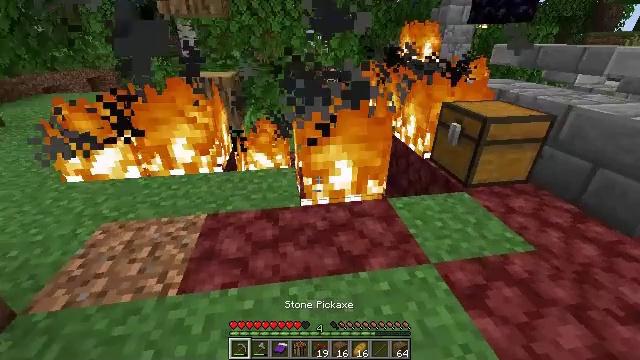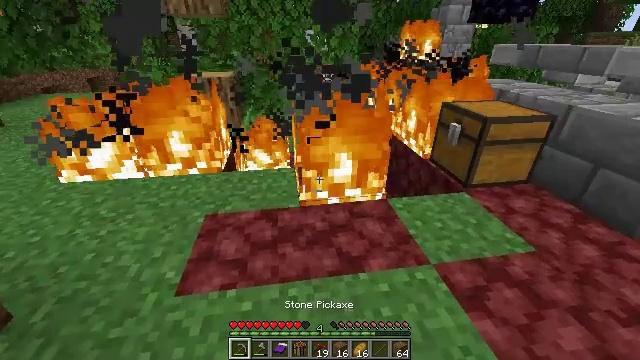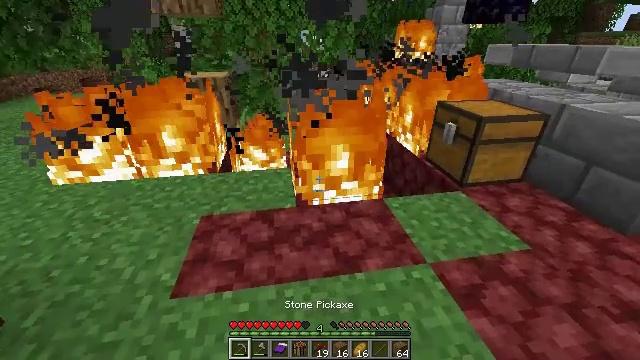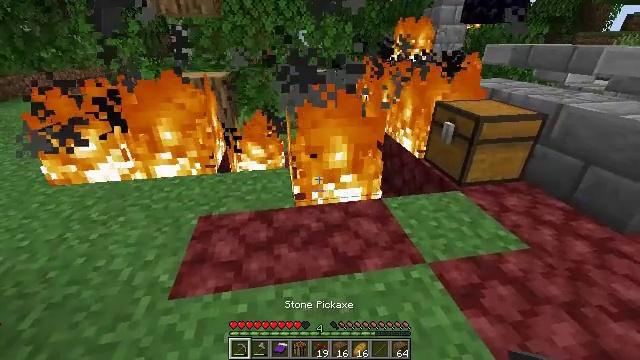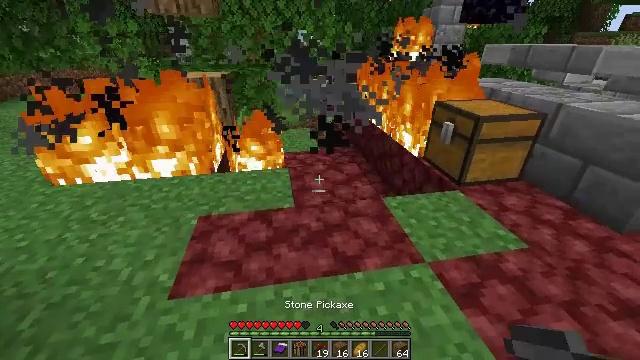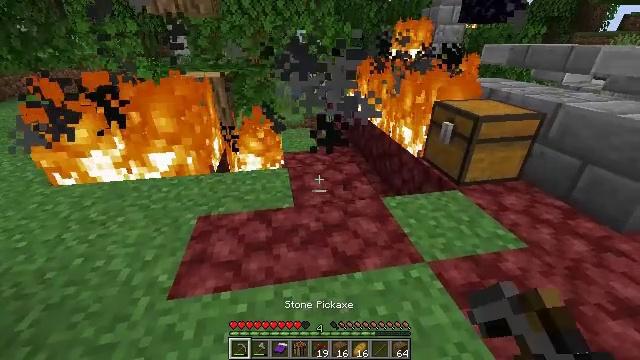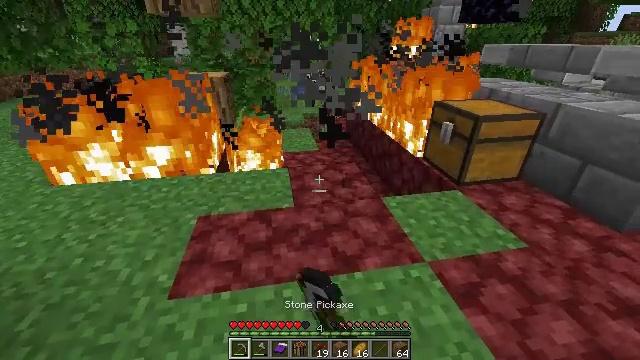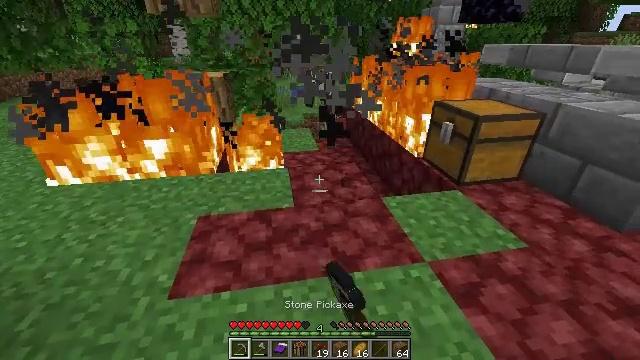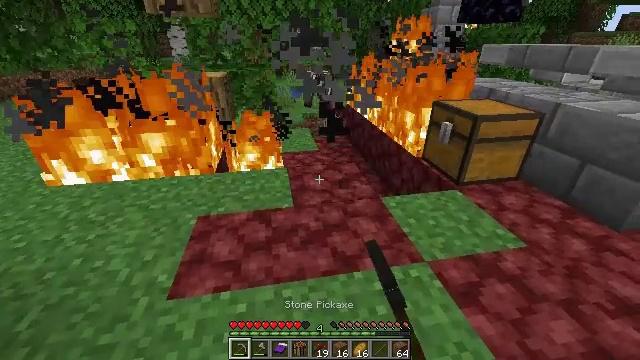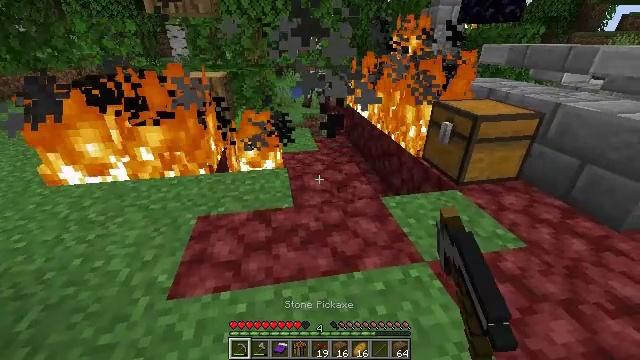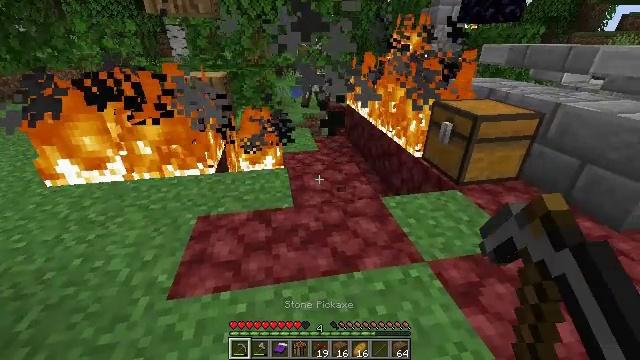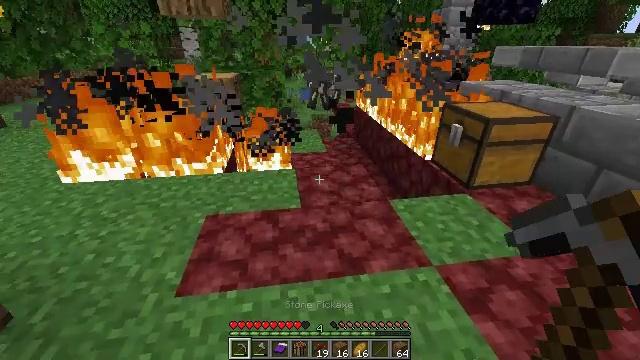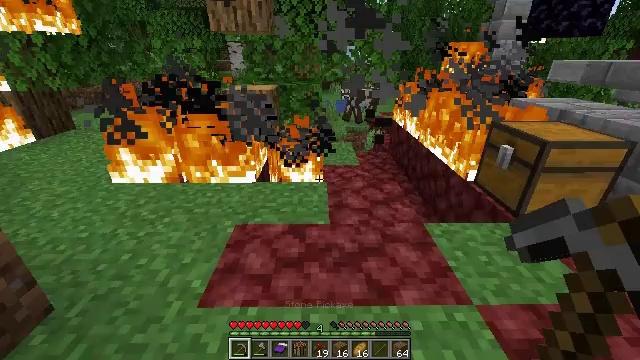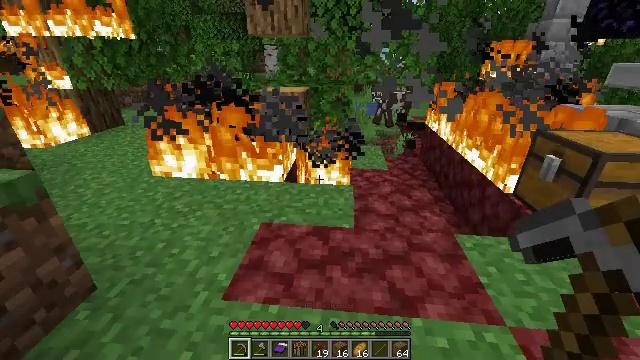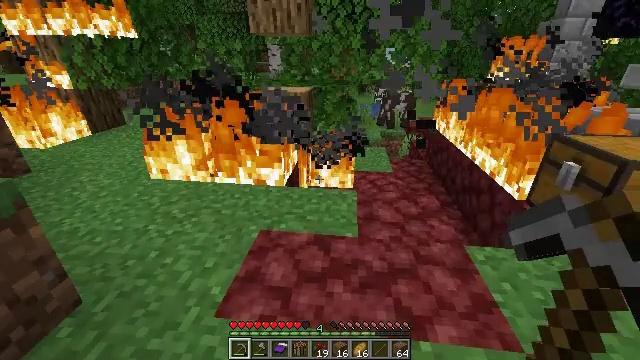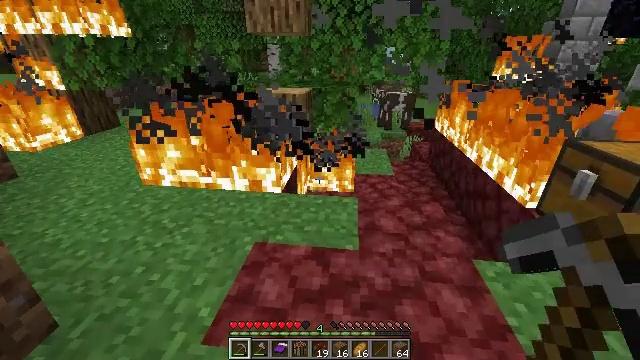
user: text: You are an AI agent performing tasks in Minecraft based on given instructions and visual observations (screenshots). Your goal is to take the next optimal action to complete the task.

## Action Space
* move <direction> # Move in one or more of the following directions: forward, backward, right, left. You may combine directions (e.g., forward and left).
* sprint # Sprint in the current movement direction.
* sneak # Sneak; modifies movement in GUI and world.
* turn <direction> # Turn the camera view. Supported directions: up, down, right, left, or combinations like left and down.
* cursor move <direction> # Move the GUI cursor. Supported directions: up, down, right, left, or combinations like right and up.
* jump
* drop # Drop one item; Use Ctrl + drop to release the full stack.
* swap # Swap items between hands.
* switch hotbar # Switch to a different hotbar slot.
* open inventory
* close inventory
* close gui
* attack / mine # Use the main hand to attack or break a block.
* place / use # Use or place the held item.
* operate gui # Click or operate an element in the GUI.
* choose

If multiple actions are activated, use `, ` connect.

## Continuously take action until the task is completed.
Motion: motion action
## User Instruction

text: Destroy the fire.
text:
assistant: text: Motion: no_op
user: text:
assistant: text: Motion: no_op
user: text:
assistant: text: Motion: no_op
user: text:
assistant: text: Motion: attack / mine
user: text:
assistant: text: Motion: attack / mine
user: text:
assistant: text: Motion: no_op
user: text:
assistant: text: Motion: no_op
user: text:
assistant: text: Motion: no_op
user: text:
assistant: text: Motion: no_op
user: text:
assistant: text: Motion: no_op
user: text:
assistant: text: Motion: turn left
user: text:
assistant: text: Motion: move forward, turn left and up
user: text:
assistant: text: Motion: move forward, turn left
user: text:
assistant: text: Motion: move forward
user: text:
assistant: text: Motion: attack / mine
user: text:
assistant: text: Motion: attack / mine
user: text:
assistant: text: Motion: attack / mine
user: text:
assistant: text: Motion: attack / mine
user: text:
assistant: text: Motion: no_op
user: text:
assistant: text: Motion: no_op
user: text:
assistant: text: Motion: turn left
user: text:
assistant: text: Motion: turn left
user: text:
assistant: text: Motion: turn left
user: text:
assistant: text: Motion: turn left
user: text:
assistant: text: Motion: move forward
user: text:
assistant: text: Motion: move forward
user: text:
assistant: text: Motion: move forward
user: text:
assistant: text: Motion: move forward, turn right and down
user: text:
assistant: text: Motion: move forward, turn right and down
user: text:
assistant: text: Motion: turn right and down